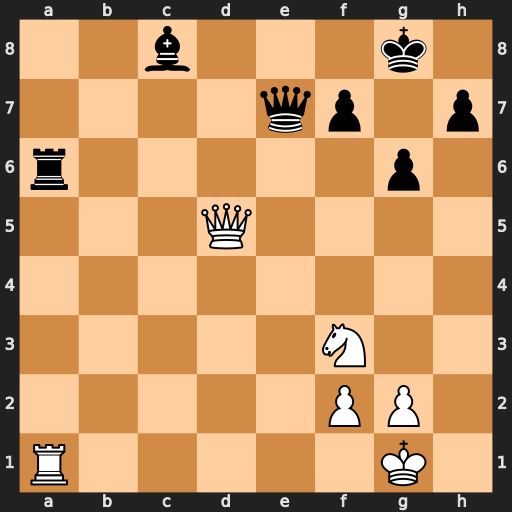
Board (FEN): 2b3k1/4qp1p/r5p1/3Q4/8/5N2/5PP1/R5K1
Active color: w
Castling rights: -
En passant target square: -
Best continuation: Rxa6 Bxa6 Qa8+ Bc8 Qxc8+